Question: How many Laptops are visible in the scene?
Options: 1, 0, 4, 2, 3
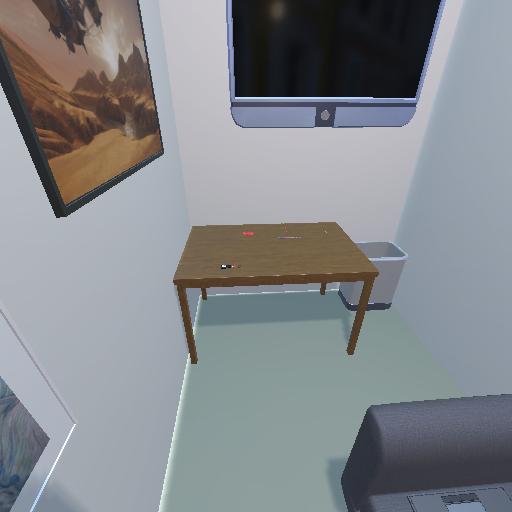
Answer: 1